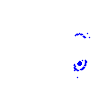
Particle: electron